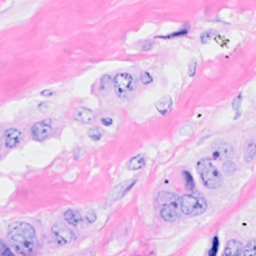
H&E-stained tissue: Breast